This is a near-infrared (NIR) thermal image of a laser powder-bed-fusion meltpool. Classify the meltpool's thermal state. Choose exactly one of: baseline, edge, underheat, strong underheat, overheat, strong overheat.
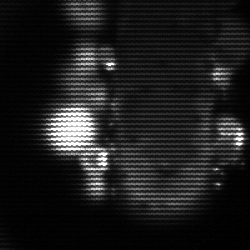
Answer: strong underheat